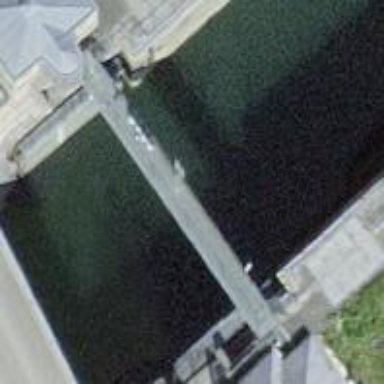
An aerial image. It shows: Canal with lock obstacle.